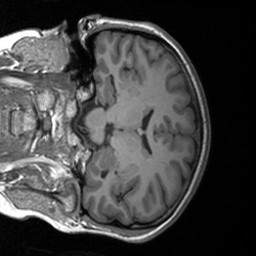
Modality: T1w
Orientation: coronal
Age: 23
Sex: female
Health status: healthy
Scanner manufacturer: siemens
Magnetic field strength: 3 T
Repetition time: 1.9 s
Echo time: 0.00226 s